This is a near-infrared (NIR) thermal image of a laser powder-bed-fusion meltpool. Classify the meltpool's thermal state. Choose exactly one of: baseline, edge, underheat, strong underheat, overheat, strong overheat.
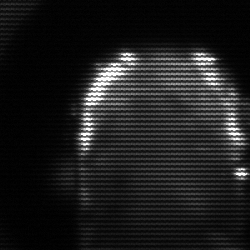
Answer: baseline